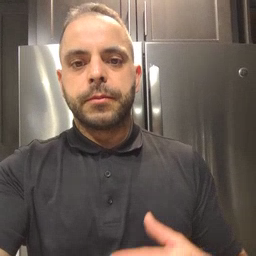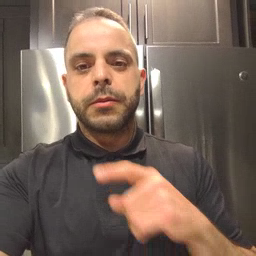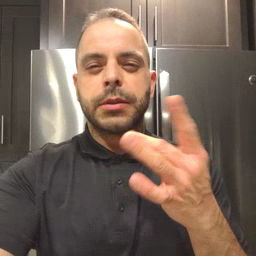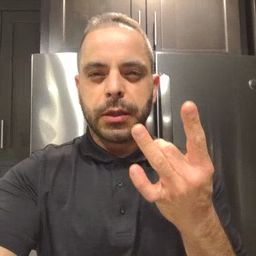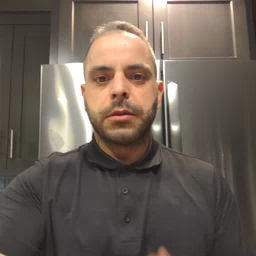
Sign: sticky